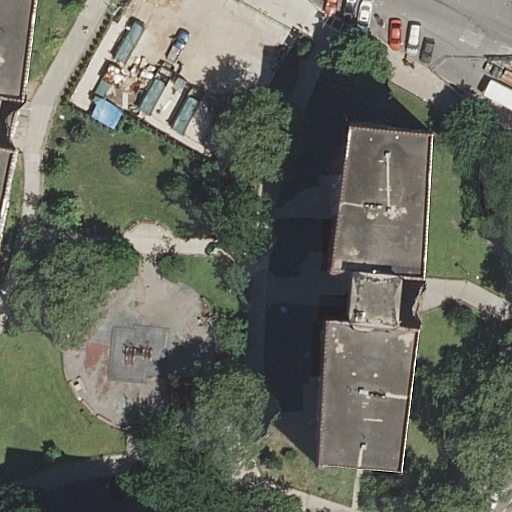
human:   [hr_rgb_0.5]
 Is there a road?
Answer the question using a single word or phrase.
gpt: yes

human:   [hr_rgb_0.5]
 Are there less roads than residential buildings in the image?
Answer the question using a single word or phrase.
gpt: no

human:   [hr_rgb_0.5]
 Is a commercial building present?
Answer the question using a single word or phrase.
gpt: no

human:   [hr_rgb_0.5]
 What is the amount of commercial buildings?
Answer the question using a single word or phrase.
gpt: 0

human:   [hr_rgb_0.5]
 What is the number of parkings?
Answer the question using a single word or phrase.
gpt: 1

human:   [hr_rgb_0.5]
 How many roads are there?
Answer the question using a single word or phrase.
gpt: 10

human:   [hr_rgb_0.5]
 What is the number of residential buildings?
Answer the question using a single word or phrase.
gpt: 2

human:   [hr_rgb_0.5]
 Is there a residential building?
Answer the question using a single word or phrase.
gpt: yes

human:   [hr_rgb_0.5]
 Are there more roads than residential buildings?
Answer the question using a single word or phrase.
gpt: yes

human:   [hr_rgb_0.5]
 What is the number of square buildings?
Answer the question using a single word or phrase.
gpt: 0

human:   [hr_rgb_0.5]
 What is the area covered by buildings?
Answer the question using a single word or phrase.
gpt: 1924m2

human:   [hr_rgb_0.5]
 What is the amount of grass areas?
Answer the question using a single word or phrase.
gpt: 1

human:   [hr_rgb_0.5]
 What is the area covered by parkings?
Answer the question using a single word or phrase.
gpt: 23m2

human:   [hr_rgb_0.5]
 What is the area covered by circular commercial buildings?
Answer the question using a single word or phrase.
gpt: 0m2

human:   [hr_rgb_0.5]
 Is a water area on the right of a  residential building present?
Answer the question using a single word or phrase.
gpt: no

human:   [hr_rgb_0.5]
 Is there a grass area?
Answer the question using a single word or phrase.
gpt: yes

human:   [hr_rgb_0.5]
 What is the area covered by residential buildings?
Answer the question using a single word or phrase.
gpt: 1924m2

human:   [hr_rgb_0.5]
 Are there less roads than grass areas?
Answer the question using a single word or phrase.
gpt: no

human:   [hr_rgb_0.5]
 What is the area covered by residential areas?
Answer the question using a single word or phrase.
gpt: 3538m2

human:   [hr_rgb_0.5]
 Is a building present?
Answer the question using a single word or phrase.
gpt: yes

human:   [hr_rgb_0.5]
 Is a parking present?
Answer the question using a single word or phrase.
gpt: yes

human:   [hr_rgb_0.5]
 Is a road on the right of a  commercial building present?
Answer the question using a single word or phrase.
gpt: no

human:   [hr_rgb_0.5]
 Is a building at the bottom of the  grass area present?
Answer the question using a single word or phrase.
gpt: no

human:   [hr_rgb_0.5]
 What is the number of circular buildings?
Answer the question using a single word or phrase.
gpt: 0

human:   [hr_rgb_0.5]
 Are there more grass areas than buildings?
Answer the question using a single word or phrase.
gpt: no

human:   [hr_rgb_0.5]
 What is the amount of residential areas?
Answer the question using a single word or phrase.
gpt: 1

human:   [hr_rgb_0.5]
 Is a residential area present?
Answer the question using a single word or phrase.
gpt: yes

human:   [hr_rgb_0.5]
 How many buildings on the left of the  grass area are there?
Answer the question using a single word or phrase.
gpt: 0

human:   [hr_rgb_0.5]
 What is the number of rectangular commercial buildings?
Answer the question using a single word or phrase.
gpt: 0

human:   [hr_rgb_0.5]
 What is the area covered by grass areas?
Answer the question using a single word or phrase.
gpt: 132m2

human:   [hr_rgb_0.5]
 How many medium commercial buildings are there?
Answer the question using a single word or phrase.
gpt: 0

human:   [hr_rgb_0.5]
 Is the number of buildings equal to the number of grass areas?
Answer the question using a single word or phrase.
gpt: no

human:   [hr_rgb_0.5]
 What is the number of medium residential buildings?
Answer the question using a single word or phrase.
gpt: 0

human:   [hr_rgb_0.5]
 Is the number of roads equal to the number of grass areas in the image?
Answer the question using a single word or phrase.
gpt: no

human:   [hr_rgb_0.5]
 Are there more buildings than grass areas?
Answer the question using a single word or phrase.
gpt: yes

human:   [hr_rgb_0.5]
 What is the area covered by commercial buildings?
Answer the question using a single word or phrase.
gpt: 0m2

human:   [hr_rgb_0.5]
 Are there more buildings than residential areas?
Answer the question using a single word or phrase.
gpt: yes

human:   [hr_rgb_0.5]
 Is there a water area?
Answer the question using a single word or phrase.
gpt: no

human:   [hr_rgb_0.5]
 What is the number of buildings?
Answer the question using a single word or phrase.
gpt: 2

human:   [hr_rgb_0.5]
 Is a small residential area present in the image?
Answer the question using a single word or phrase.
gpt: no

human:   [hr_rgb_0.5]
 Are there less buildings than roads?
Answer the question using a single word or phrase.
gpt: yes

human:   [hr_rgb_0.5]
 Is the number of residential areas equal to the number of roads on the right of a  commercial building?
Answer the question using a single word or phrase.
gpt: no

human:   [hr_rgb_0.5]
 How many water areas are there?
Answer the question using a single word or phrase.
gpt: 0

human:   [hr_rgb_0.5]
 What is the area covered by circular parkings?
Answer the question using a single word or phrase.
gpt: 0m2

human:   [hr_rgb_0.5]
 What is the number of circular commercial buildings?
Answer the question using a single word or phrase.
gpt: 0

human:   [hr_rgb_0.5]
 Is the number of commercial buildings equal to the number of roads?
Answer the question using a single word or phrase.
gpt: no

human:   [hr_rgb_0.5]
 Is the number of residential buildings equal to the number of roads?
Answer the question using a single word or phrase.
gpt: no

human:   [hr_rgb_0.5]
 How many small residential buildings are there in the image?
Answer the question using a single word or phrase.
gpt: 0

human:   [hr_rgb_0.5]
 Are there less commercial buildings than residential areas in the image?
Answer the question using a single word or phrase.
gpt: yes

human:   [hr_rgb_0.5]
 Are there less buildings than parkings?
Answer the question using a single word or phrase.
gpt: no

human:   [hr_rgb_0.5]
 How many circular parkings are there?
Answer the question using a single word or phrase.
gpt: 0

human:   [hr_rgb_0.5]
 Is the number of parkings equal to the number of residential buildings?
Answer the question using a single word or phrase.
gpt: no

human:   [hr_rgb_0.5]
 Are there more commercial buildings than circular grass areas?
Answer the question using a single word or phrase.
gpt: no

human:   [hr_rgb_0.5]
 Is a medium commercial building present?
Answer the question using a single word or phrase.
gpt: no

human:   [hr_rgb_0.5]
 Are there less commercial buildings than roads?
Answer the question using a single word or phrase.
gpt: yes

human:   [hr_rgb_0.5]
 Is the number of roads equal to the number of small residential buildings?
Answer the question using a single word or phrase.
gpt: no

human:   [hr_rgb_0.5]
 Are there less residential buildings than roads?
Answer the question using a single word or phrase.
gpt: yes

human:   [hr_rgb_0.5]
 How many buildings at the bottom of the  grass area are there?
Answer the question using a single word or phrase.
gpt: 0

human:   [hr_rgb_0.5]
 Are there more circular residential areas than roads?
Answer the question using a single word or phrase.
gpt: no

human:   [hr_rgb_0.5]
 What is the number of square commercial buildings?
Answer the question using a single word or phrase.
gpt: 0

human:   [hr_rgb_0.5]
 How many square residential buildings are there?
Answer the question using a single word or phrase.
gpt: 0

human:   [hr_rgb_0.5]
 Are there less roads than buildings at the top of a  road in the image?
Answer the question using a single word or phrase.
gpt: no

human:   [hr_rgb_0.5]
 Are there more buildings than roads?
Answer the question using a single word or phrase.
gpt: no

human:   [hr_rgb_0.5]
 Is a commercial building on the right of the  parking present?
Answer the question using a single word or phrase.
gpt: no